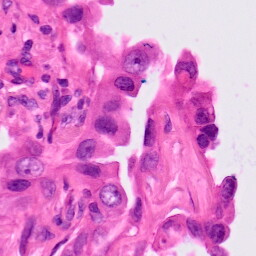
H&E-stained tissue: Lung